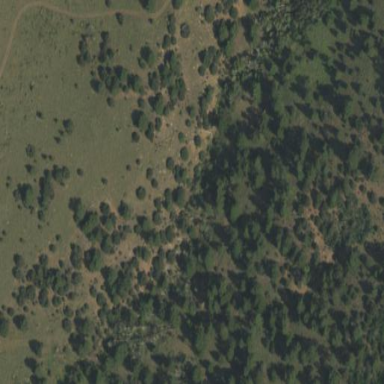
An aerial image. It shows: Woodland area filled with evergreen needle-leaved trees.